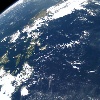
Label: water